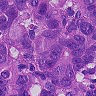
Metastatic tissue present: yes